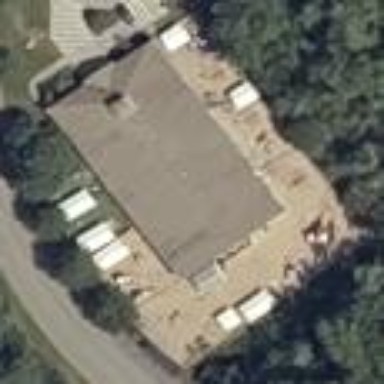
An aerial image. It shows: Kindergarten.